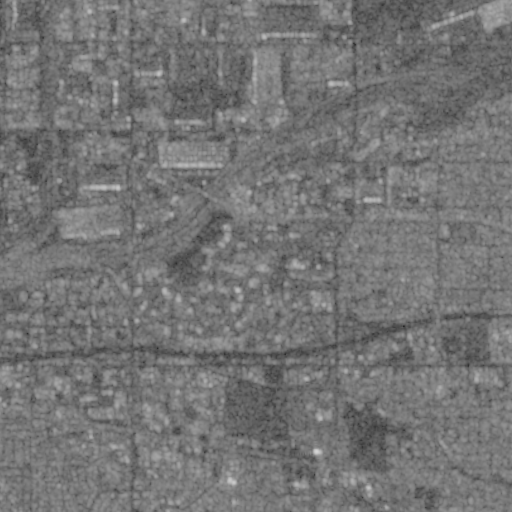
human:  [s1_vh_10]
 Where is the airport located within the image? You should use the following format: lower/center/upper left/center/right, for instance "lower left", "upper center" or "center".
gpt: The airport is located in the upper right of the image.
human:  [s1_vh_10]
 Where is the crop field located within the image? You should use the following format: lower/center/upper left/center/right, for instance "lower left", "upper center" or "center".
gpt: The crop field is located in the lower right of the image.
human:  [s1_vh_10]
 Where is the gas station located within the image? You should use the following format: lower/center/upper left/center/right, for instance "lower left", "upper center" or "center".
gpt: The gas station is located in the center left of the image.
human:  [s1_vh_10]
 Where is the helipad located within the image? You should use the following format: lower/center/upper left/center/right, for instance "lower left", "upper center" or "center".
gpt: The helipad is located in the center of the image.
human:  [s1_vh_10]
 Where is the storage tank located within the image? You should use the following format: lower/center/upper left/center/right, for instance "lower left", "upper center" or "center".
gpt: The storage tank is located in the lower center of the image.
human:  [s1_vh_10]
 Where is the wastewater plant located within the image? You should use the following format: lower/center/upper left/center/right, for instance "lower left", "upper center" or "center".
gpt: The wastewater plant is located in the upper left of the image.
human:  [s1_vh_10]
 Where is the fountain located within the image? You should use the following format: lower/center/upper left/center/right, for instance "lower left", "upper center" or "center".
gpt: The fountain is located in the lower of the image.
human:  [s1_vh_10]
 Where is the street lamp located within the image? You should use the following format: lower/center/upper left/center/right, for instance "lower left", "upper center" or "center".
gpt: The street lamp is located in the lower center of the image.
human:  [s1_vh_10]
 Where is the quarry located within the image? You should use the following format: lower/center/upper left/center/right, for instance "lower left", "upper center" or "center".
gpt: There is no quarry in the image.

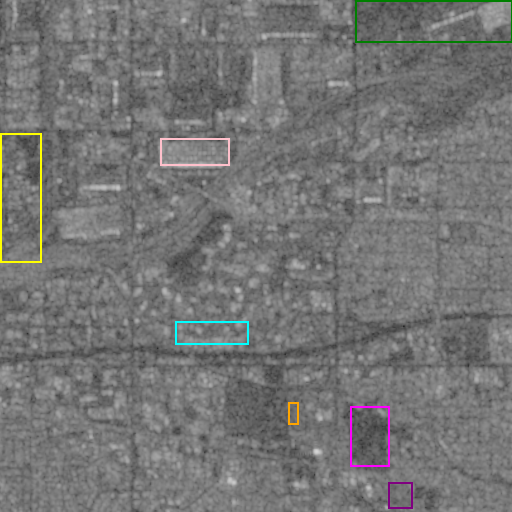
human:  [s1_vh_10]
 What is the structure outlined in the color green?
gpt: The structure outlined in green is an airport.
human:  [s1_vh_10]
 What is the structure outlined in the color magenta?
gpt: The structure outlined in magenta is a crop field.
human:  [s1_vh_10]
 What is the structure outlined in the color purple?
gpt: The structure outlined in purple is a park.
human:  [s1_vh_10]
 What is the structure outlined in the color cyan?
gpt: The structure outlined in cyan is a parking lot.
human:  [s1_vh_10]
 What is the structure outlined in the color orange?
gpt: The structure outlined in orange is a track.
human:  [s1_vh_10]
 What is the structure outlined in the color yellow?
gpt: The structure outlined in yellow is a wastewater plant.
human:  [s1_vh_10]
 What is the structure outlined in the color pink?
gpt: The structure outlined in pink is a building.
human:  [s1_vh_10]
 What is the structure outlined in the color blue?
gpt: There is no blue outline.